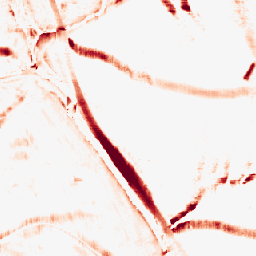
Category: morphological
Decomposition family: morphological_square
Decomposition parameters: operation: opening
size: 15
Upsampling method: nearest
Upsampling parameters: scale: 8
Upsampling scale: 8